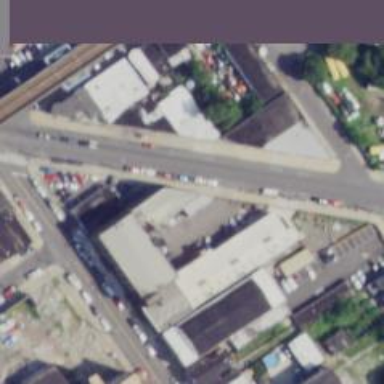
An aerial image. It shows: Alley classified as service road.